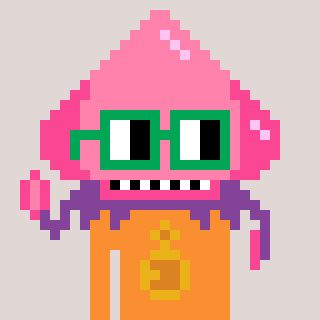
a pixel art character with square green glasses, a squid-shaped head and a orange-colored body on a warm background